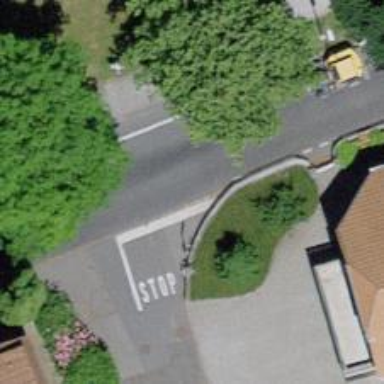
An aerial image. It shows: Bus stop with platform for public transport.